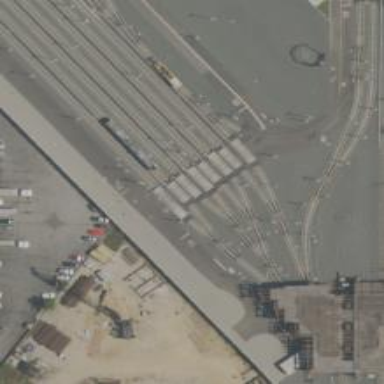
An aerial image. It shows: Light rail yard with electrified contact lines.